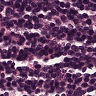
Metastatic tissue present: no